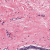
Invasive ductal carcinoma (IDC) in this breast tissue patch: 0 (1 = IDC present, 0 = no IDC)